【题型】解答题　【知识点】解析几何　【难度】medium
江南某公园内正在建造一座跨水拱桥。如平面图所示，现已经在地平面以上造好了一个外沿直径为20米的半圆形拱桥洞，地平面与拱桥洞外沿交于点$A$与点$B$。现在准备以地平面上的点$C$与点$D$为起点建造上、下桥坡道，要求：$^{\textcircled{1}}$ $|BD|=|AC|$；$^{\textcircled{2}}$ 在拱桥洞左侧建造平面图为直线的坡道，坡度为$1:2\sqrt{2}$（坡度为坡面的垂直高度和水平方向的距离的比）；$^{\textcircled{3}}$ 在拱桥洞右侧建造平面图为圆弧的坡道；$^{\textcircled{4}}$ 在过桥的路面上骑车不颠簸。

(1) 请你设计一条过桥道路，画出大致的平面图，并用数学符号语言刻画与表达出来；

(2) 并按你的方案计算过桥道路的总长度；（精确到0.1米）

(3) 若整个过桥坡道的路面宽为10米，且铺设坡道全部使用混凝土。请设计出所铺设路面的相关几何体，提出一个实际问题，写出解决该问题的方案，并说明理由（如果需要，可通过假设的运算结果列式说明，不必计算）。
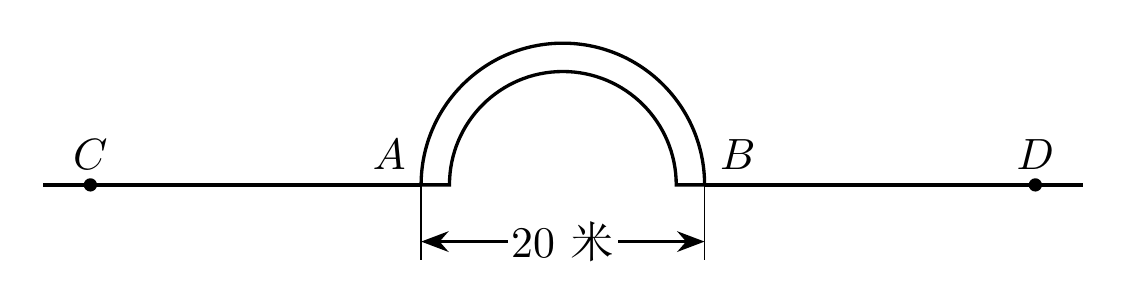
【解答】
【详解】（1）解法 1、如图所示，以线段 \(AB\) 的中点 \(O\) 为坐标原点建立平面直角坐标系，\\
则，圆 \(O\) 的方程为 \(x^2 + y^2 = 100\)，\\
由 \(\tan C = \dfrac{1}{2\sqrt{2}}\)，\(OE = 10\) 得 \(CE = 20\sqrt{2}\)，\(CO = 30\)，\\
过点 \(C\) 作圆 \(O\) 的切线 \(DE\)，切点为 \(E\)，直线 \(CE\) 的斜率为 \(\dfrac{1}{2\sqrt{2}}\)，其方程为 \(y = \dfrac{1}{2\sqrt{2}}(x + 30)\)，\\
所以直线 \(OE\) 的斜率为 \(-2\sqrt{2}\)，其方程为 \(y = -2\sqrt{2}x\)，将其代入 \(x^2 + y^2 = 100\)，\\
得点 \(E\) 的坐标为 \(\left(-\dfrac{10}{3}, \dfrac{20\sqrt{2}}{3}\right)\)，\\
经过点 \(D\) 作圆 \(M\) 与圆 \(O\) 切于点 \(F\)（圆 \(O\) 与 \(y\) 轴的交点），设圆 \(M\) 的半径为 \(r\)，\\
则 \(OD^2 + OM^2 = DM^2\)，即 \(30^2 + (r - 10)^2 = r^2\)，解得 \(r = 50\)，\\
所以，圆 \(M\) 的方程为 \(x^2 + (y + 40)^2 = 50^2\)，\\
故用函数表示过桥道路为
\[
y =
\begin{cases}
\dfrac{1}{2\sqrt{2}}(x + 30), & -30 \leq x < -\dfrac{10}{3} \\
\sqrt{100 - x^2}, & -\dfrac{10}{3} \leq x < 0 \\
\sqrt{2500 - x^2} - 40, & 0 \leq x \leq 30
\end{cases}.
\]

\vspace{0.5em}

解法 2、如图所示，以线段 \(AB\) 的中点 \(O\) 为坐标原点建立平面直角坐标系，\\
作圆 \(N\) 与 \(x\) 轴相切于点 \(D\)，并和圆 \(O\) 切于点 \(G\)，\\
设圆 \(M\) 的半径为 \(r\)，则 \(OD^2 + DN^2 = ON^2\)，即 \(30^2 + r^2 = (r + 10)^2\)，解得 \(r = 40\)，\\
所以圆 \(N\) 的方程为 \((x - 30)^2 + (y - 40)^2 = 40^2\)，\\
将直线 \(OG\) 的方程代入 \(x^2 + y^2 = 100\) 得，点 \(G\) 的坐标为 \((6,8)\)，\\
所以用函数表示过桥道路为
\[
y =
\begin{cases}
\dfrac{1}{2\sqrt{2}}(x + 30), & -30 \leq x < -\dfrac{10}{3} \\
\sqrt{100 - x^2}, & -\dfrac{10}{3} \leq x < 0 \\
\sqrt{2500 - x^2} - 40, & 0 \leq x \leq 30
\end{cases}.
\]

\vspace{0.5em}

（2）解法 1：由点 \(E\) 的坐标为 \(\left(-\dfrac{10}{3}, \dfrac{20\sqrt{2}}{3}\right)\)，得 \(\angle EOF = \dfrac{\pi}{2} - \arctan 2\sqrt{2}\)，\\
所以圆弧 \(EF\) 的长为 \(10\left(\dfrac{\pi}{2} - \arctan 2\sqrt{2}\right) \approx 3.398\)，\\
由点 \(D\) 的坐标为 \((30,0)\)，点 \(M\) 的坐标为 \((0,-40)\)，得 \(\angle DMF = \arctan \dfrac{3}{4}\)，\\
所以圆弧 \(FD\) 的长为 \(50\arctan \dfrac{3}{4} \approx 32.175\)，\\
所以过桥道路的总长度为 \(20\sqrt{2} + 10\left(\dfrac{\pi}{2} - \arctan 2\sqrt{2}\right) + 50\arctan \dfrac{3}{4} \approx 63.9\ \text{m}\)，

\vspace{0.5em}
解法 2：因为 \(\overrightarrow{OE} = \left(-\dfrac{10}{3}, \dfrac{20\sqrt{2}}{3}\right)\)，\(\overrightarrow{OG} = (6,8)\)，\\
则 \(\cos \langle \overrightarrow{OE}, \overrightarrow{OG} \rangle = \dfrac{\overrightarrow{OE} \cdot \overrightarrow{OG}}{|\overrightarrow{OE}||\overrightarrow{OG}|} = \dfrac{-3 + 8\sqrt{2}}{15}\)，即 \(\langle \overrightarrow{OE}, \overrightarrow{OG} \rangle = \arccos \dfrac{-3 + 8\sqrt{2}}{15}\)，\\
所以圆弧 \(EG\) 的长为 \(10\arccos \dfrac{-3 + 8\sqrt{2}}{15} \approx 9.833\)，\\
所以，铺设过桥路需要混凝土 \(10\left(S_{\triangle COD} - S_{\text{扇形}AOC} + S_{\triangle ODN} - S_{\text{扇形}DNG} - S_{\text{扇形}BOF}\right)\ \text{m}^3\).
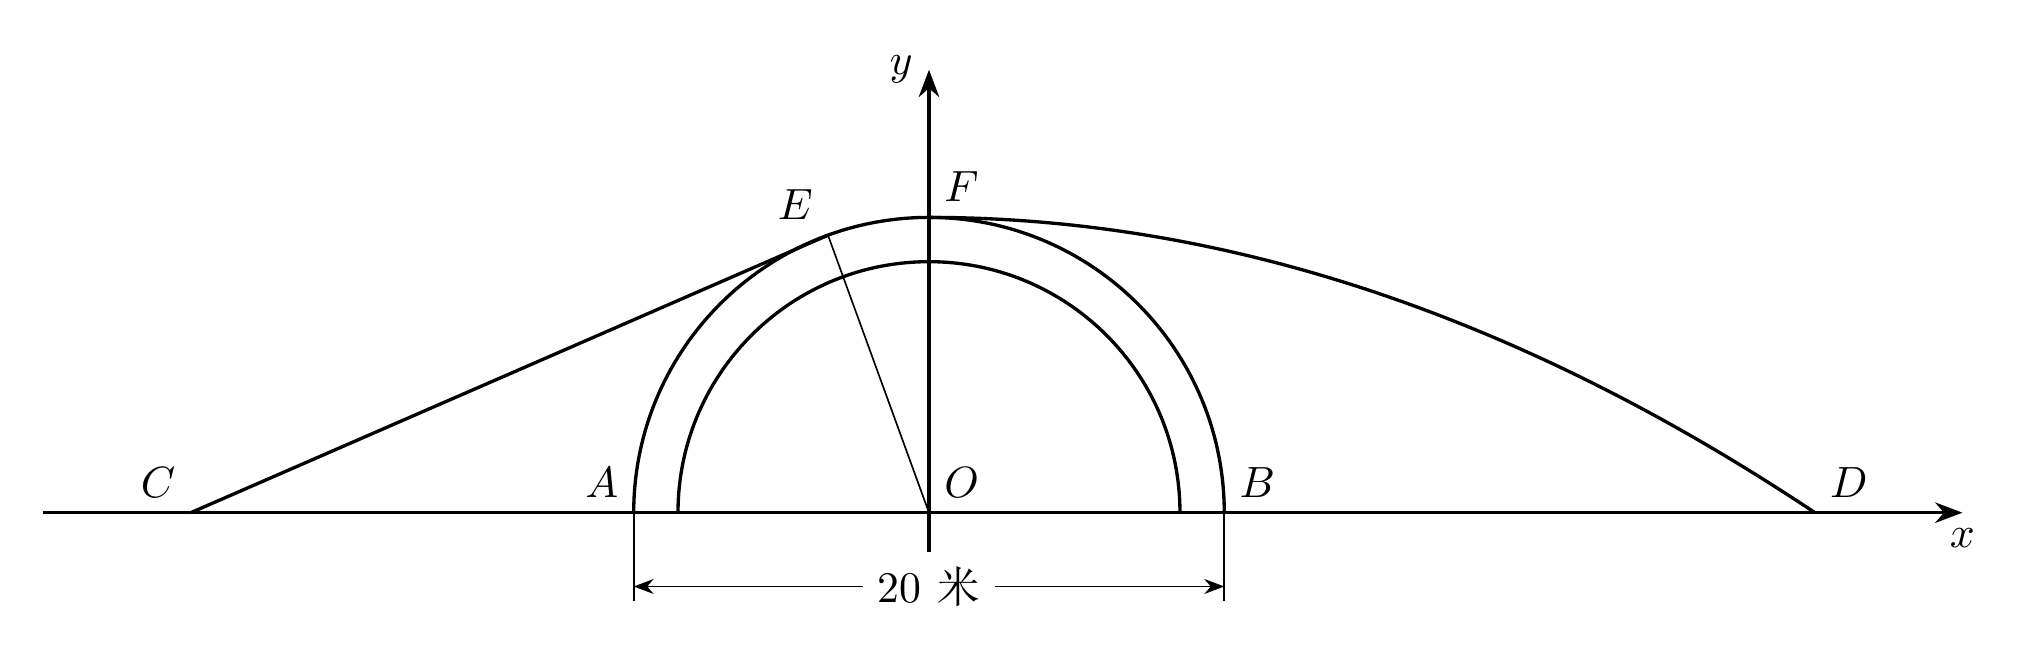
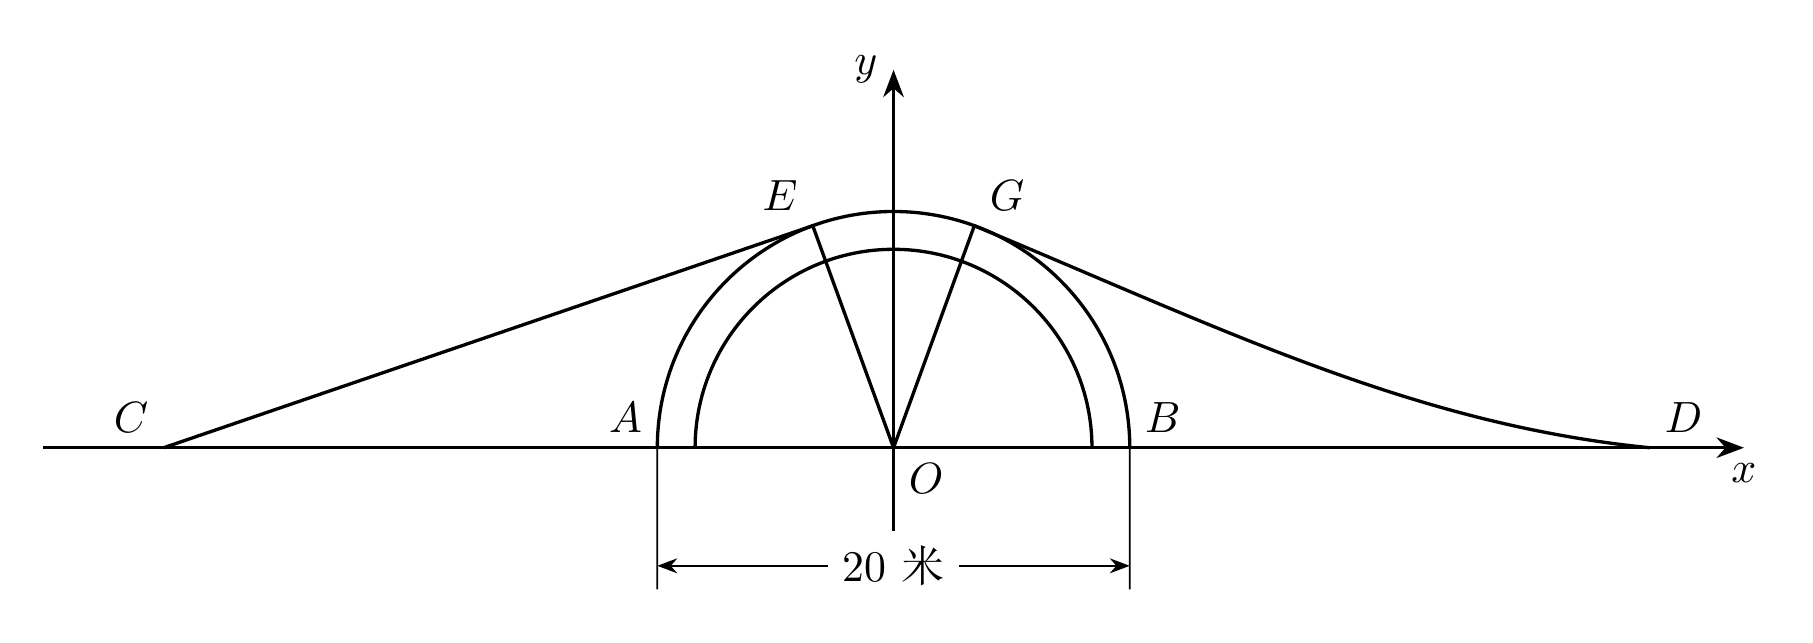